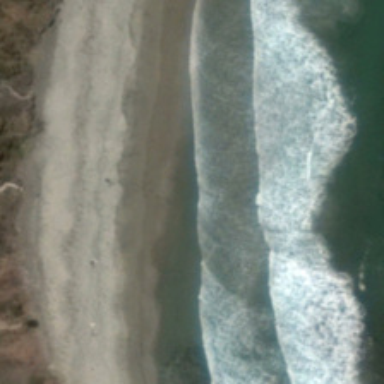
There are brown plants growing on the beach .